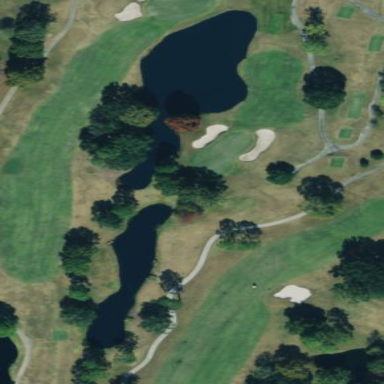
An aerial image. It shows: Golf fairway in the image.